Question: I'm using Inkscape to convert images from PDF to SVG using the following code:
'''
internal static void ConvertImageWithInkscapeToLocation(string baseImagePath, string newImagePath, bool crop = true)
{
InkscapeAction(string.Format("-f "{0}" -l "{1}"", baseImagePath, newImagePath));
}
internal static void InkscapeAction(string inkscapeArgs)
{
Process inkscape = null;
try
{
ProcessStartInfo si = new ProcessStartInfo();
inkscape = new Process();
si.WindowStyle = System.Diagnostics.ProcessWindowStyle.Hidden;
si.FileName = inkscapePath; // the path to Inkscape.exe, defined elsewhere
si.Arguments = inkscapeArgs;
si.CreateNoWindow = true;
inkscape.StartInfo = si;
inkscape.Start();
}
finally
{
inkscape.WaitForExit();
}
}
'''
It's a fairly straightforward "launch app with arguments, wait for close" set up and it works well; the only problem is that on slower machines, the image conversion process (and presumably the 'inkscape.WaitForExit()') takes too long and this dialog message is displayed:

Clicking on "Switch to..." pops up the Windows Start Menu (I'm guessing because I'm hiding the process); "Retry" will bring the message back up over and over again until the process finishes.
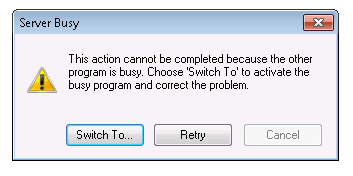
Answer: There are some ways to do it:
1-A dirty cheap way is to wait with a timeout (WaitForExit(timeout)), do a DoEvents (I assume you are doing it in a winforms app in the main thread), check if process finished and loop until it:
'''
finally
{
while(!inkScape.HasExited)
{
inkscape.WaitForExit(500);
Application.DoEvents();
}
}
'''
2-The right way is to do it in another thread and then signal your main program to continue
'''
ThreadPool.QueueUserWorkItem((state) => { ConvertImageWithInkscapeToLocation... });
'''
If you do it in another thread remember CrossThreadException, don't update the UI from the thread.